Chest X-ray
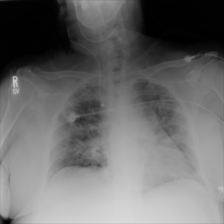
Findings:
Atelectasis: negative
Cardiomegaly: negative
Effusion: negative
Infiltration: negative
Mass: negative
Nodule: negative
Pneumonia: negative
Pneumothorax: negative
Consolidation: negative
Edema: negative
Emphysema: negative
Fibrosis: negative
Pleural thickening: negative
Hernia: negative